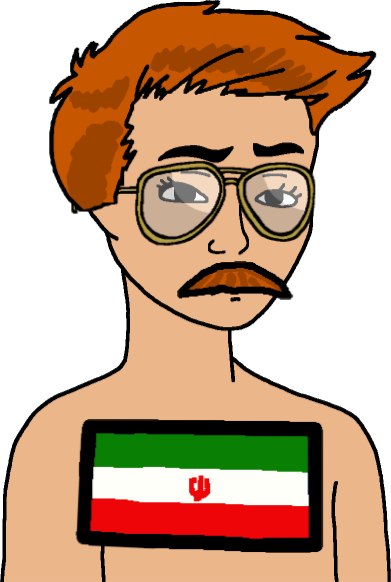
Label: 5_Twinkjak